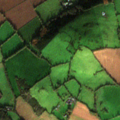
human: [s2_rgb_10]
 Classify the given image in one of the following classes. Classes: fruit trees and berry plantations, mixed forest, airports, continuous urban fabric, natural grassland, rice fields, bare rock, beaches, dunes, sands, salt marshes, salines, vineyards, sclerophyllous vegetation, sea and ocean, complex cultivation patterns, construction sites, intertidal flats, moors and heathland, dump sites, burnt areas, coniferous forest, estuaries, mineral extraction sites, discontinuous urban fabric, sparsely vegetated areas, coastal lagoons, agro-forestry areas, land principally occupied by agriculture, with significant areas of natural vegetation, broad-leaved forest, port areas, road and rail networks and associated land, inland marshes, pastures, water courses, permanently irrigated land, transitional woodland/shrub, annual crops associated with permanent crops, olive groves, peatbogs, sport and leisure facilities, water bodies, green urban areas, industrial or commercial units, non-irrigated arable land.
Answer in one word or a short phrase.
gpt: non-irrigated arable land, pastures, mixed forest